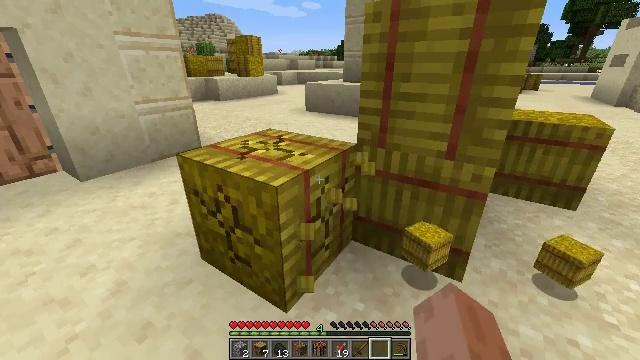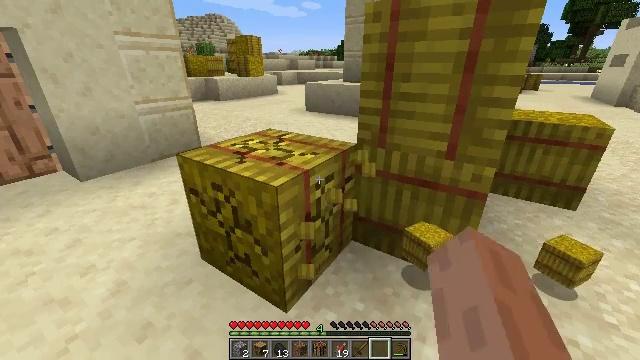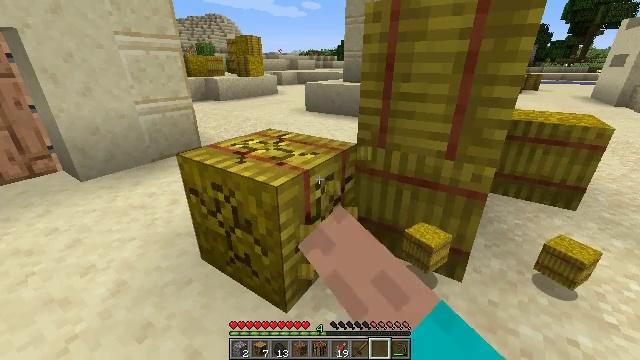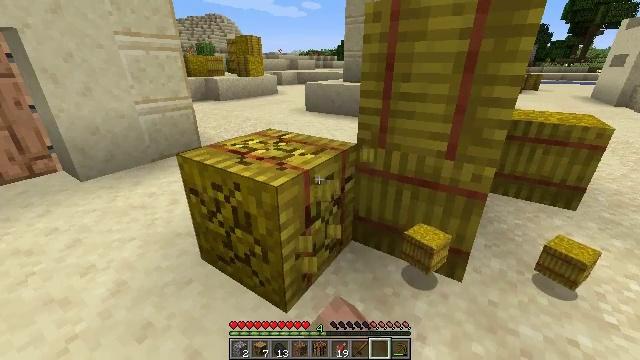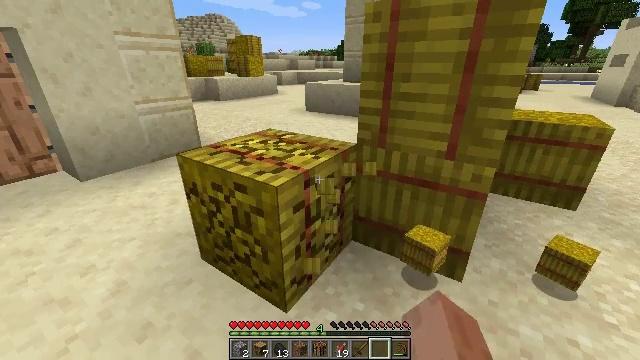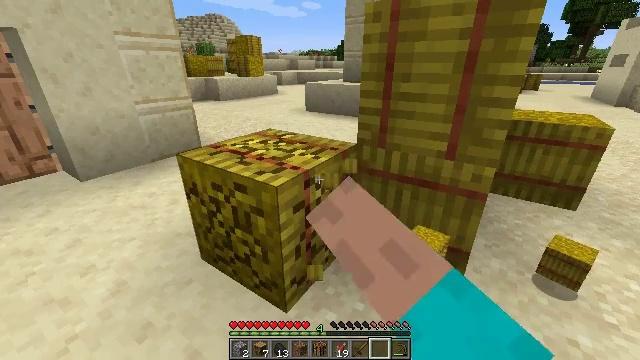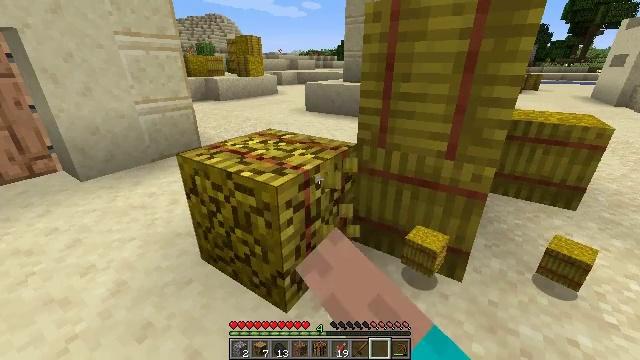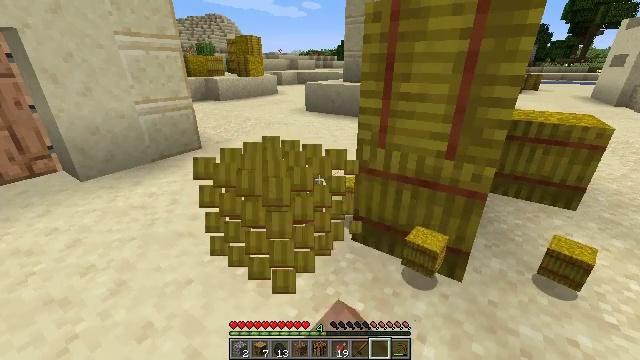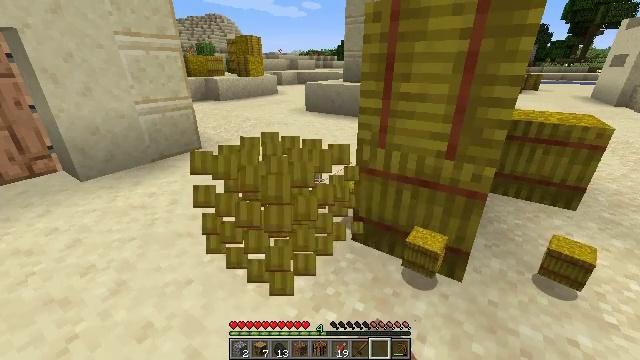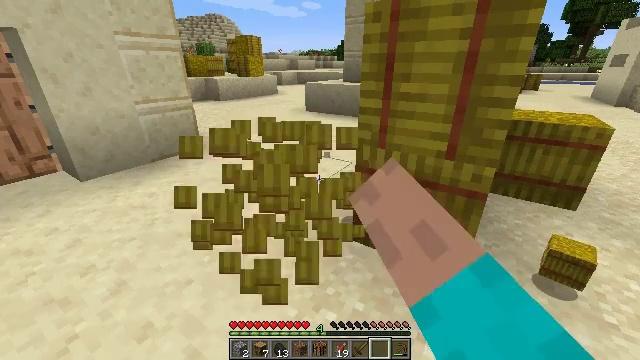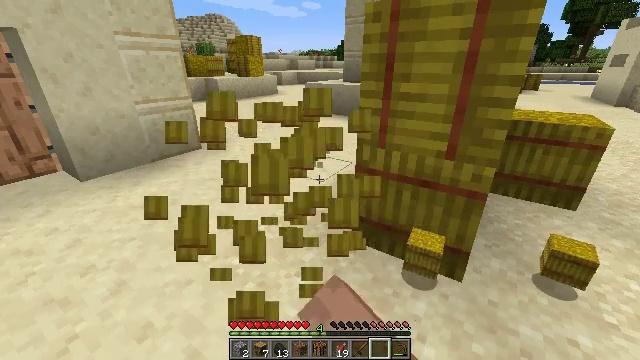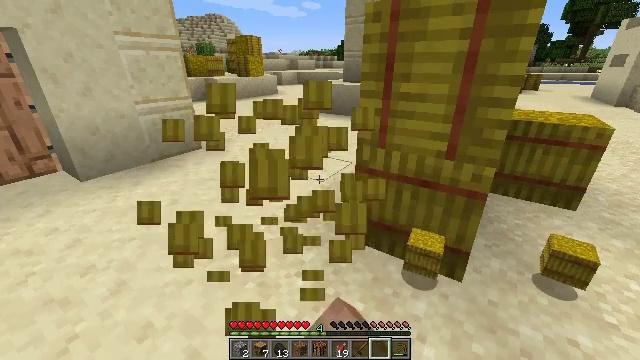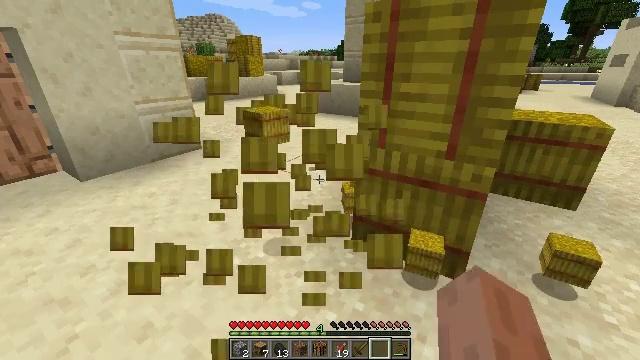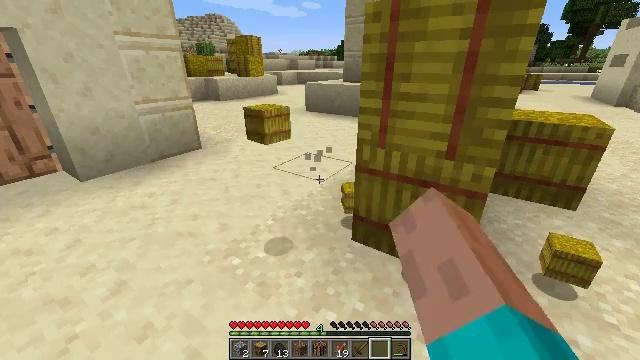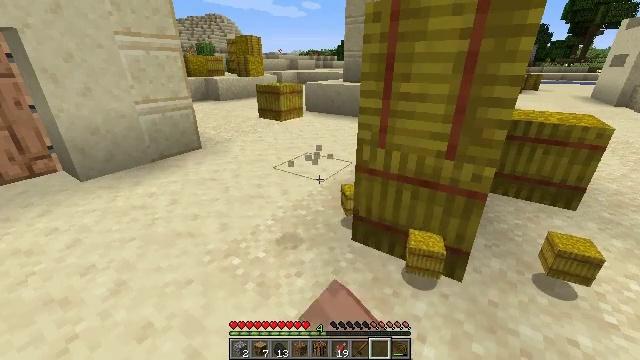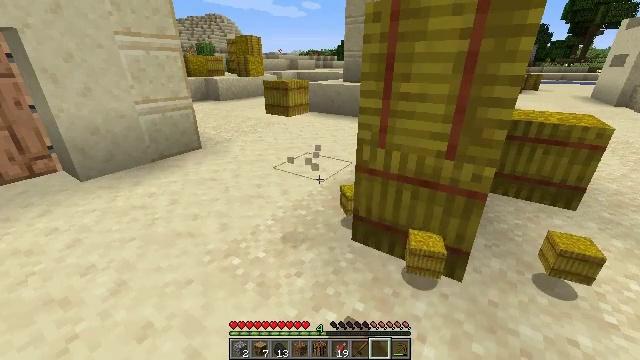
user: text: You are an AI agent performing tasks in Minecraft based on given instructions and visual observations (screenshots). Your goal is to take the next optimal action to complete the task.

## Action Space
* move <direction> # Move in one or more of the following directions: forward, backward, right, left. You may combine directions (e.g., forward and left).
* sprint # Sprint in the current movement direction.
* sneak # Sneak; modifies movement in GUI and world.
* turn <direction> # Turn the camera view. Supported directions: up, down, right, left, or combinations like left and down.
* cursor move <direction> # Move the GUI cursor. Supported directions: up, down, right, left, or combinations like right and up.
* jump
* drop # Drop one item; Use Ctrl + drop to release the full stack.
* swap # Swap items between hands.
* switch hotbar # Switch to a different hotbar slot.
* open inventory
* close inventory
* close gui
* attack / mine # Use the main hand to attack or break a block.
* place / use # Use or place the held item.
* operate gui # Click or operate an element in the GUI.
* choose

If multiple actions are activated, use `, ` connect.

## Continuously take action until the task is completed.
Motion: motion action
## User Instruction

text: Break the hay block to collect it.
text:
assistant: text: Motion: attack / mine
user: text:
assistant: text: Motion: attack / mine
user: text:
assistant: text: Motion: attack / mine
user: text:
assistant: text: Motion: attack / mine
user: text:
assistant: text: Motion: attack / mine
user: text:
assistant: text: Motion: attack / mine
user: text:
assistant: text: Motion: attack / mine
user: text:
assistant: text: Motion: attack / mine
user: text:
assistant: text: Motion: attack / mine
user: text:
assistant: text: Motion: attack / mine
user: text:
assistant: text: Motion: attack / mine
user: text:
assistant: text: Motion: attack / mine
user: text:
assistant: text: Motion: attack / mine
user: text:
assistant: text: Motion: attack / mine
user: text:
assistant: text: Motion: attack / mine
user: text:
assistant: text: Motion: attack / mine
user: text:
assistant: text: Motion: attack / mine
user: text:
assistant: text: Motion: attack / mine
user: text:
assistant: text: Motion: attack / mine
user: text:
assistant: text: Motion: turn right, attack / mine
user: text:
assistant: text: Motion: turn right and up, attack / mine
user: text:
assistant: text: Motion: turn right and up, attack / mine
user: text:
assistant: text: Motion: turn right and up, attack / mine
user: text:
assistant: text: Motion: attack / mine
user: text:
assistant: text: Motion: attack / mine
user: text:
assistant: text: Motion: attack / mine
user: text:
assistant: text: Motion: attack / mine
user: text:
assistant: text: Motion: attack / mine
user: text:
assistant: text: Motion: attack / mine
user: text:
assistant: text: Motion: attack / mine